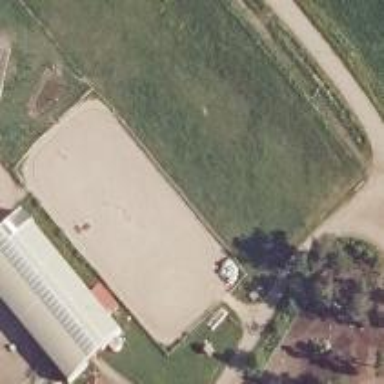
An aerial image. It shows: Equestrian pitch used for leisure and sports activities.